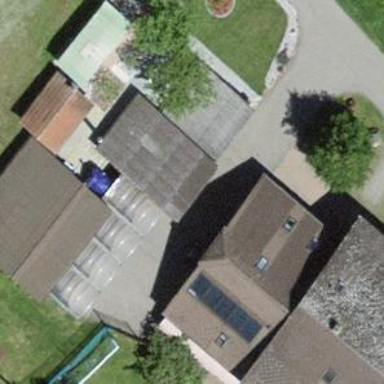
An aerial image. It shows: Garage building.